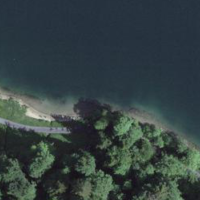
EUNIS habitat code: 14
Species observed at this site:
Corvus corone
Cyanistes caeruleus
Turdus philomelos
Fulica atra
Anas platyrhynchos
Aythya fuligula
Fringilla coelebs
Regulus ignicapilla
Carduelis carduelis
Phylloscopus collybita
Erithacus rubecula
Milvus milvus
Pica pica
Phoenicurus ochruros
Regulus regulus
Motacilla alba